Question: I'm trying to query images from Parse and I continue to run into 'fatal error: unexpectedly found nil while unwrapping optional value'. I'm not sure if this has to do with the recent update to Swift and Xcode, so maybe it's on the Parse end or it could certainly be user error.
The only things 'getDataInBackGroundWithBlock' will accept are 'NSData?' and 'NSError?' as optionals. If I try unwrapping them or using other types it won't compile.
The 'PFQuery' returns data as expected. It's only when trying to switch from 'PFFile' to 'NSData' in the 'getDataInBackGroundWithBlock' call that the issue comes up.
The framework is hooked up and running. I've tested it quite a bit.
Here is the call stack:
I've been working on this for over 12 hours straight now. I have looked all over the place and have tried many different things. I don't know anyone who works with Swift or Xcode, your help would go miles and miles.
Here are other threads I have tried to no avail, one is my own:
<URL>
<URL>
<URL>
<URL>
Also Parse docs:
<URL>
'''
var photoArray: Array<UIImage> = []
override func viewDidLoad() {
super.viewDidLoad()
callPFObjectQuery()
let testObject = PFObject(className: "QuestionMaster") //testobject
testObject["foo"] = "bar" //testobject
testObject.saveInBackgroundWithBlock { (success: Bool, error: NSError?) -> Void in
println("Object has been saved.")
}
}
func callPFObjectQuery() {
var finalObjects: [PFObject] = []
var nsdataObjects: NSData?
var query: PFQuery = PFQuery(className: "QuestionMaster")
query.findObjectsInBackgroundWithBlock { (objects: [AnyObject]?, error: NSError?) -> Void in
for object in objects! {
let imageFiles = object["questionImage"] as! PFFile!
//error line imageFiles.getDataInBackgroundWithBlock { (imageData: NSData?, error: NSError?) -> Void in
if error == nil {
dispatch_async(dispatch_get_main_queue()) {
let image = UIImage(data: imageData!)
self.photoArray.append(image!)
println(self.photoArray[0])
}
}
}
}
}
}
'''
It's been quite a few months since I've posted this and since it has over 1k views and an answer with no upvotes I felt it best to go back over it and make sure what I selected was indeed correct. I haven't gone through and tested it again but having become very, very familiar(6-8k lines) with the Parse SDK and Swift I feel comfortable with the answer I provided. Uttam Sinha was very close but unwrapping instead of optionals on completion handler in 'getDataInBackgroundWithBlock' won't work. They must be optionals and then unwrapped in the block. Ingouackaz missed the for-loop entirely, but his 'getDataInBackgroundWithBlock' call is correct.
My first attempt was sloppy at best, I was probably frustrated. For those of you that are just beginning, the query right before the data query will complete with an array of 'PFObject''s. Therefore you need to loop through that array, calling 'getDataInBackgroundWithBlock' on each item.
Instead of 'object["questionImage"]' I would probably go with 'object.valueForKey("questionImage")' just to make it more explicit. I would also store the key string '"questionImage"' as a constant in a file of keys so there would be no need to worry about typos.
I'm not sure about PDF files and Parse. I haven't attempted since that situation. But now I am curious because that would once again make my job easier if possible. I will update once I try again.
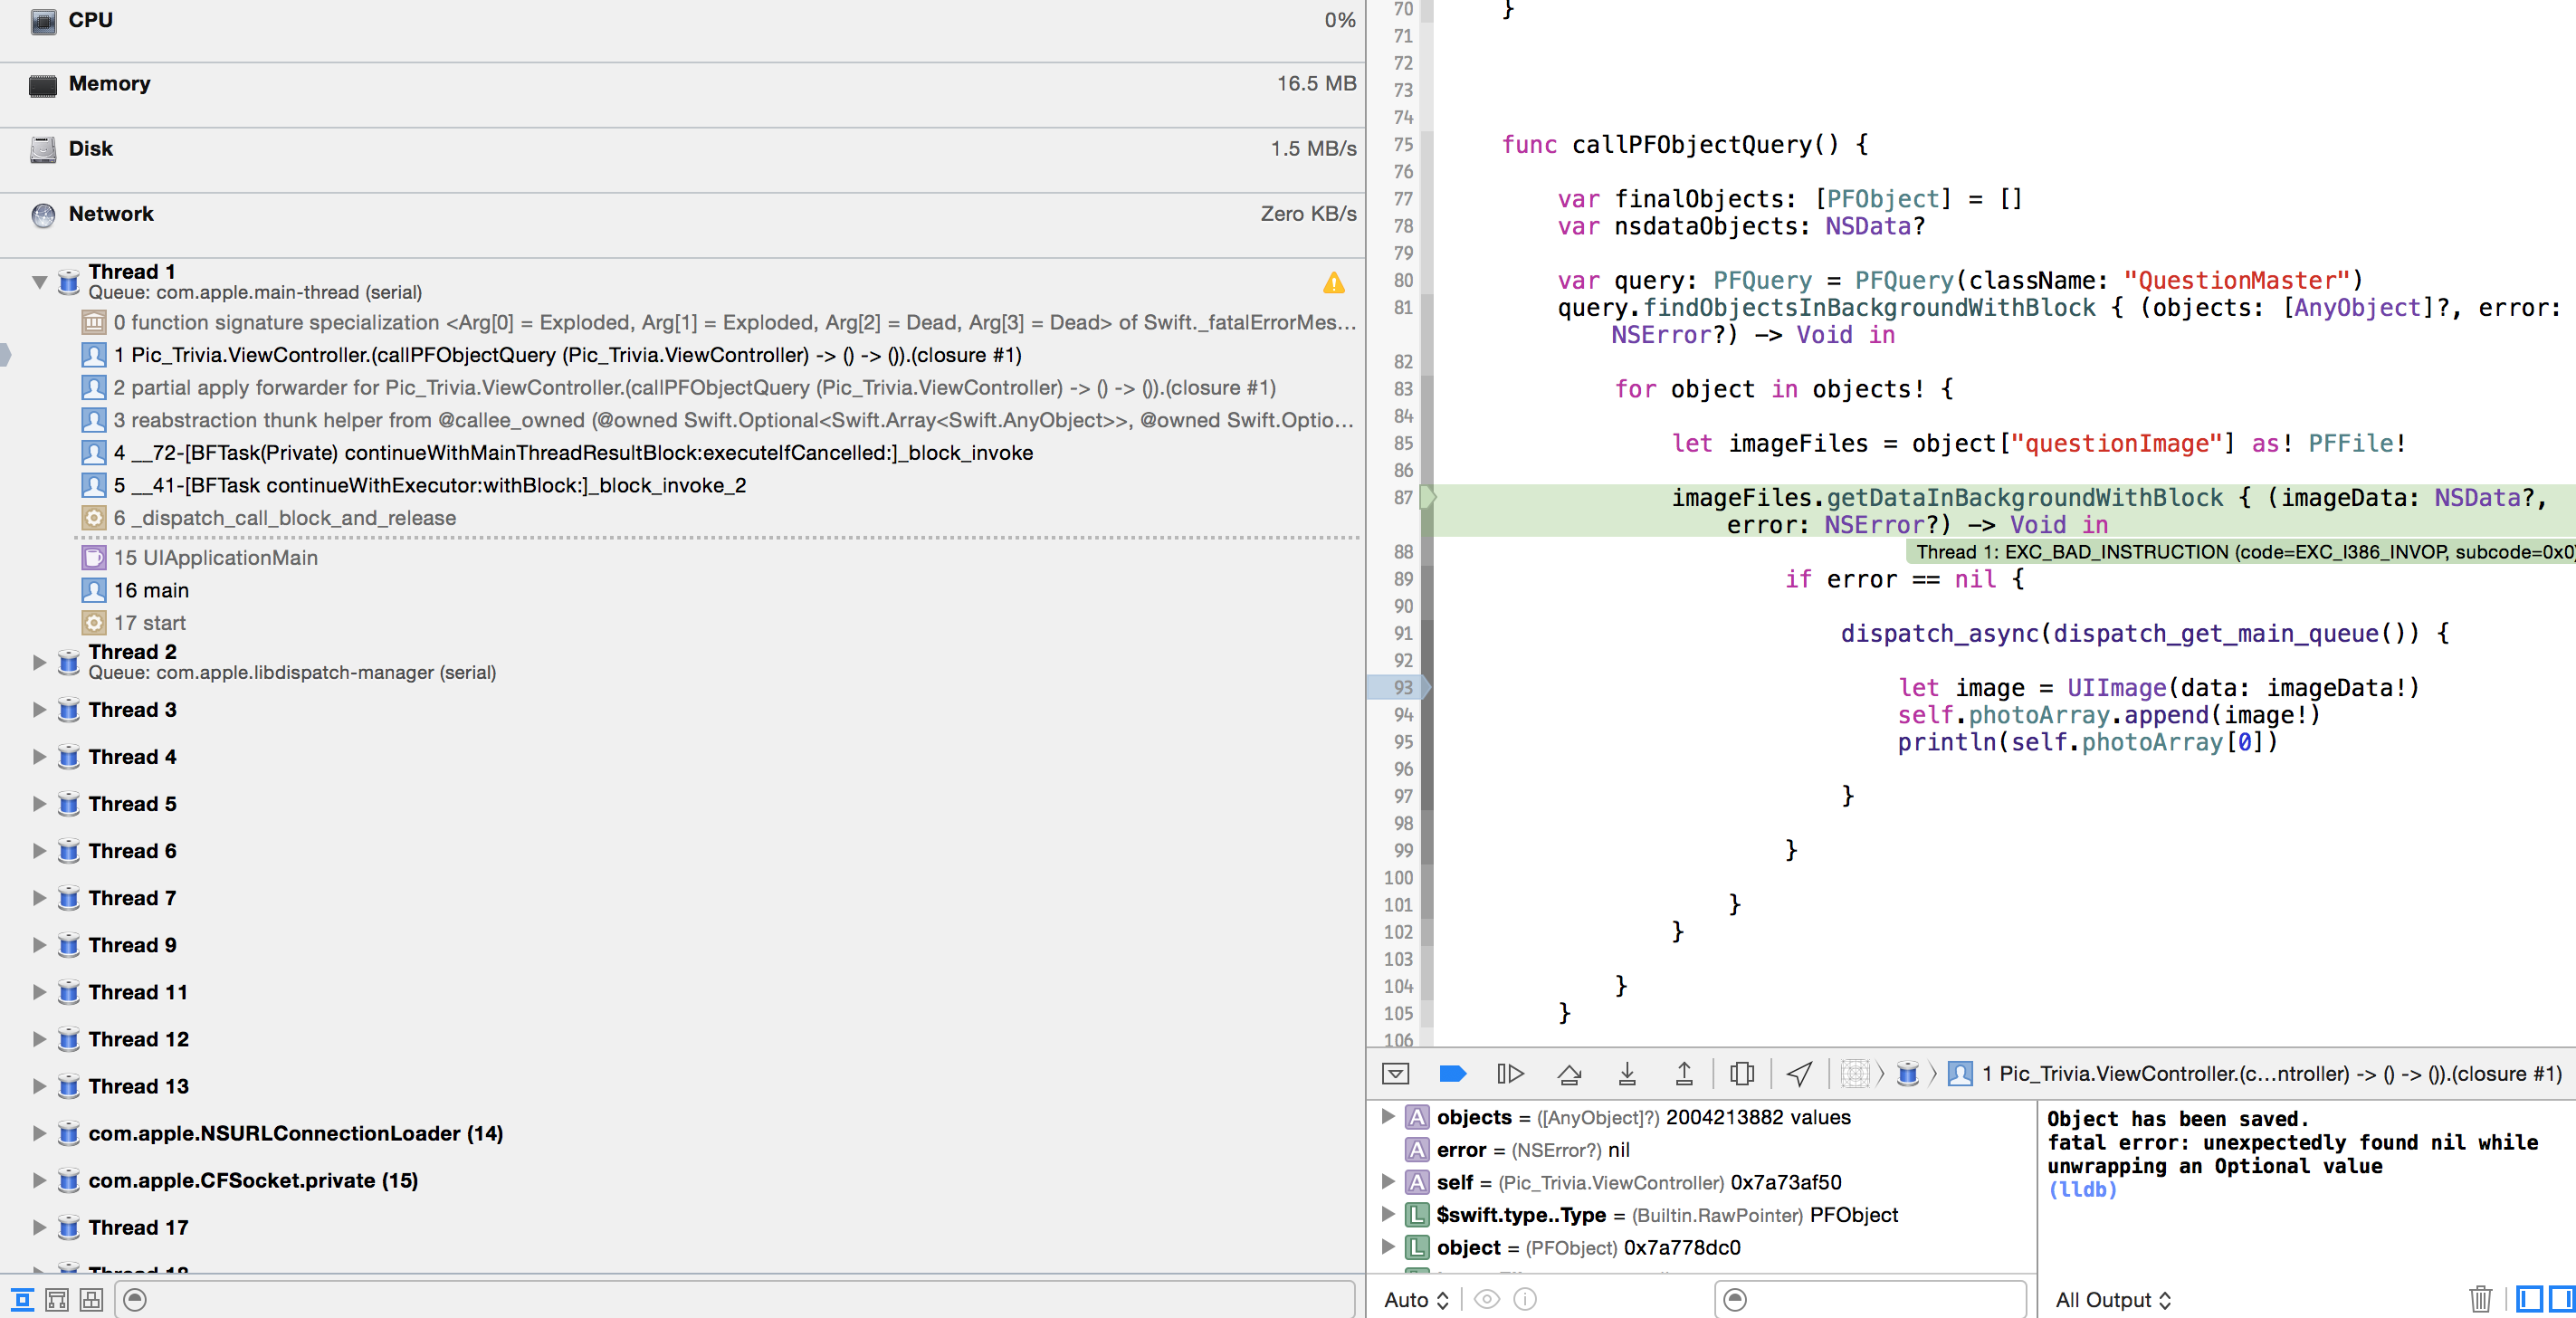
Answer: This works. However, this method will not work with vector images. It seems that convenient feature in storyboard is not accessible through code yet. At least not in this way.
You can note that the problem was simple white spacing in the 'imageFiles.getDataInBackgroundWithBlock' line. Had to subtract a space and add parentheses. Thanks to @user2770692 for pointing that out.
'''
func queryImages() {
var query: PFQuery = PFQuery(className: "QuestionMaster")
query.findObjectsInBackgroundWithBlock { (objects: [AnyObject]?, error: NSError?) -> Void in
for object in objects! {
let imageFiles = object["questionImage"] as! PFFile
println(imageFiles)
imageFiles.getDataInBackgroundWithBlock({
(imageData: NSData?, error: NSError?) -> Void in
if (error == nil) {
let image = UIImage(data:imageData!)
println(image)
}
})
}
}
}
'''